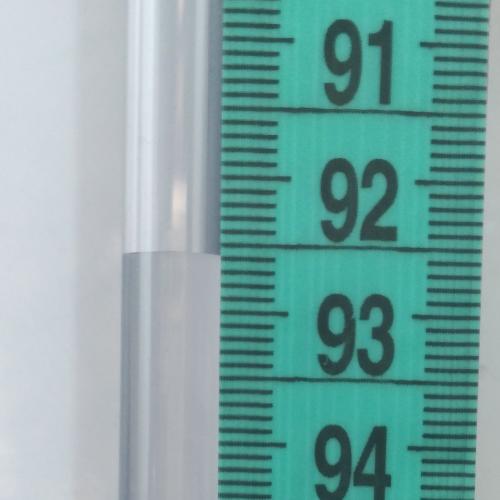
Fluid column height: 92.6 cm